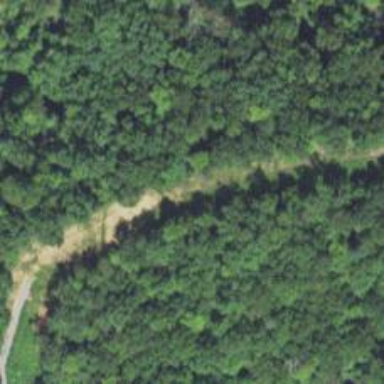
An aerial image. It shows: Track road with grade4 tracktype. It is marked as cutline.